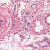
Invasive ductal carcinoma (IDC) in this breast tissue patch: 0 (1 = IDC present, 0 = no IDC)